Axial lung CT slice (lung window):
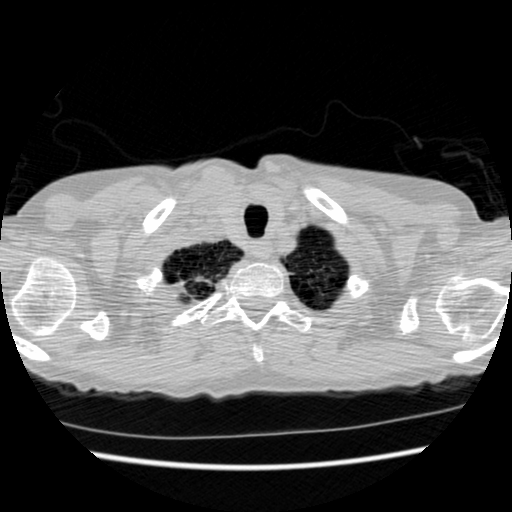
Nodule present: yes
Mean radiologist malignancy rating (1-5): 4